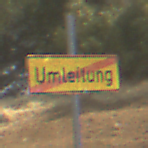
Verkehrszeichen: EndeDerUmleitungsankuendigung
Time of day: MorningAfternoon
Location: Outdoor (Nature)
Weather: PartlyCloudy
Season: NotSpecified
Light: Natural